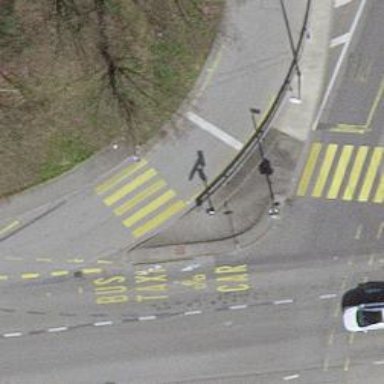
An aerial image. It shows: Road crossing with traffic signals.